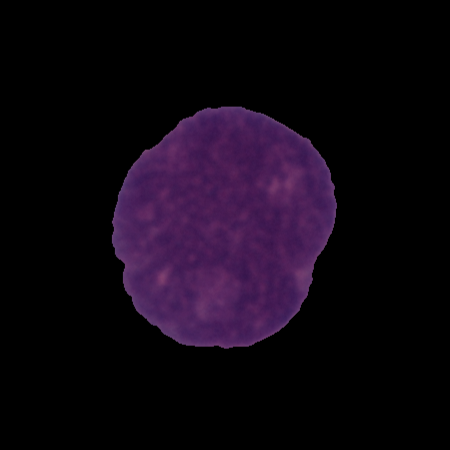
Label: cancer